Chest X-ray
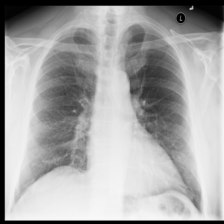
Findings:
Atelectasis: negative
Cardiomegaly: negative
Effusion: negative
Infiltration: negative
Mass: negative
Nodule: negative
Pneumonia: negative
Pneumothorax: negative
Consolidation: negative
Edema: negative
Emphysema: negative
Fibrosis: negative
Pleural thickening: negative
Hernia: negative